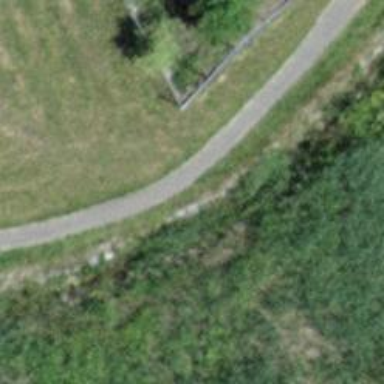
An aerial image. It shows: Path with pebblestone surface.